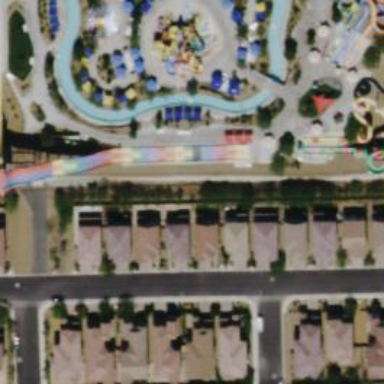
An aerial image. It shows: Water slide attraction.